Field crop: tomato
Growth stage: 1
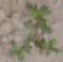
Species: portulaca